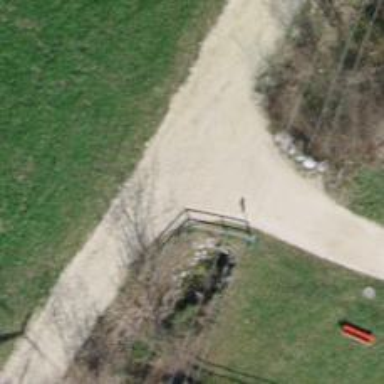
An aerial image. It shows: Gravel track.